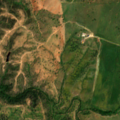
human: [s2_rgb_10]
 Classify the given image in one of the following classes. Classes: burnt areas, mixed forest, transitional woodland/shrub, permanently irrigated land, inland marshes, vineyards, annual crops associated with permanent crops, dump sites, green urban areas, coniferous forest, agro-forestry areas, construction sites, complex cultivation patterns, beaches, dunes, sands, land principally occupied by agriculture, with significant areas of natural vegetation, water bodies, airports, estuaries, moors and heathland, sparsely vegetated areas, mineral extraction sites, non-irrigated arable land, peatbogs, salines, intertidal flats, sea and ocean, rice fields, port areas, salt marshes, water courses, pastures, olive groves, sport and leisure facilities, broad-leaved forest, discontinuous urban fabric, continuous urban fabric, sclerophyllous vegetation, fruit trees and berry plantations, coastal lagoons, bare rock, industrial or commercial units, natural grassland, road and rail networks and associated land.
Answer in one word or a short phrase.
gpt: continuous urban fabric